Question: <URL> and I have a problem with saving and importing CSV to area treeview. I just can't save the content of table to csv and display it in treeview. I dont use any sql database. Just problem with saving content of table and display it in program table. Here is my code :
'''
from tkinter import *
from tkinter import ttk
from tkinter.filedialog import asksaveasfile
from tkinter.filedialog import askopenfile
from tkcalendar import Calendar,DateEntry
import csv
from tkinter.messagebox import showinfo,askquestion
root = Tk()
root.title("Medicine database")
one = StringVar()
two = StringVar()
three = StringVar()
four = StringVar()
def quit():
MsgBox = askquestion('Exit Application','Are you sure you want to exit the application',icon = 'warning')
if MsgBox == 'yes':
root.destroy()
def save():
with open("new.csv","w",newline='') as f:
w=csv.writer(f, delimiter=' ')
w.writerow(tree.get_children())
showinfo("Save to CSV file","File was saved")
def add_medicine():
row = tree.insert("",END,values=(e0.get(),e1.get(),e2.get(),cal1.get()))
e0.delete(0,END)
e1.delete(0,END)
e2.delete(0,END)
def select(event):
try:
cursor = tree.focus()
content = tree.item(cursor)
row = content["values"]
one.set(row[0])
two.set(row[1])
three.set(row[2])
except IndexError:
pass
def delete_all():
for i in tree.get_children():
tree.delete(i)
def edit():
try:
x = tree.selection()[0]
for item in x:
tree.item(x,values=(e0.get(),e1.get(),e2.get(),cal1.get()))
except IndexError:
pass
def remove_item():
selected_items = tree.selection()[0]
tree.delete(selected_items)
def open_CSV():
with open("new.csv") as myfile:
csvread = csv.reader(myfile,delimiter=",")
for i in csvread:
print(i)
tree = ttk.Treeview(root,height=25,selectmode=EXTENDED)
tree["columns"]=("one","two","three","four")
tree.column("one",width=120)
tree.column("two",width=160)
tree.column("three",width=130)
tree.column("four",width=160)
tree.heading("one", text="Numer seryjny leku")
tree.heading("two", text="Nazwa Leku")
tree.heading("three", text="Ilosc ampulek")
tree.heading("four",text="Data waznosci")
tree["show"]="headings"
'''
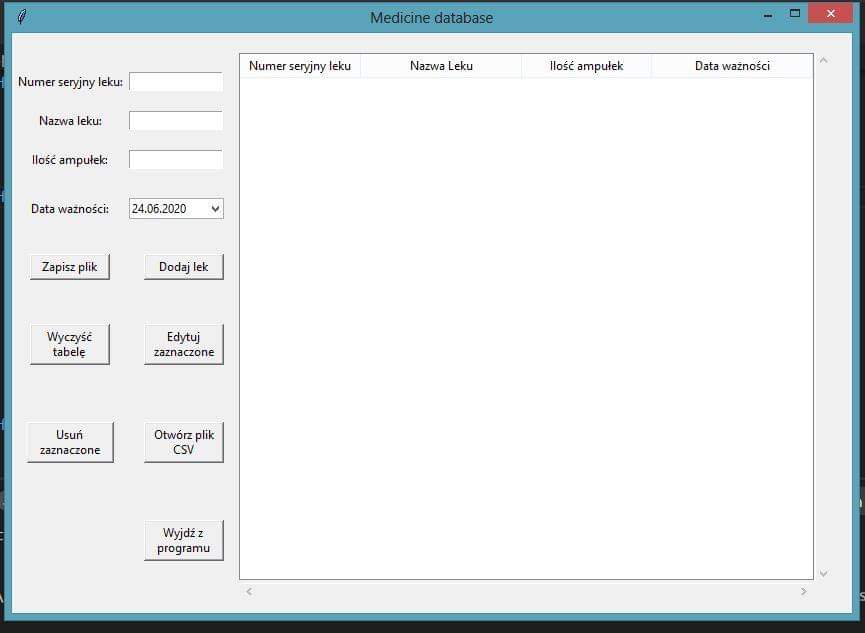
Answer: Your question remains unclear. However.
1. In the open_CSV() function you can replace the print(i) statement with tree.insert("", "end", "", text="", values=(i)).
2. You must call the open_CSV() function somewhere after tree["show"]="headings".
3. Immediately after that, you should place tree on the window: tree.pack()
4. You must call root.mainloop() at the end of your code.
This produces at least some results, but not sure if that is what you are looking for.